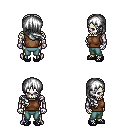
a pixel art fantasy rpg character, male body template, skeleton, brown sleeveless shirt, teal pants, white right-swept hairstyle, ghillies, four views (front, back, left, right), 2x2 character sprite sheet, small pixel art, hard edges, no anti-aliasing